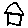
Label: house